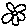
Label: flower